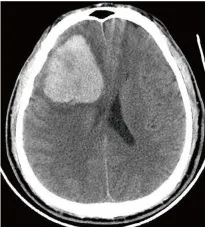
(A) Computed tomography (CT) scan at diagnosis demonstrating acute intracerebral hemorrhage (ICH) in the right frontal lobe.
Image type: radiology (ct)